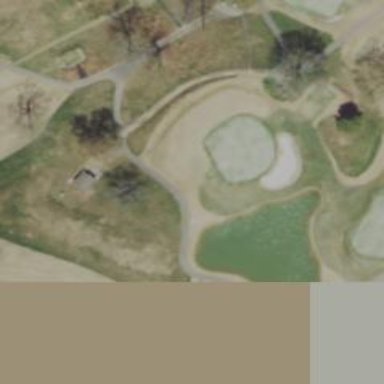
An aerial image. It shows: Golf hole.